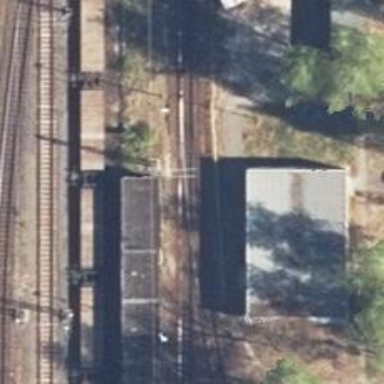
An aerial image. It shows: Rail yard with electrified contact lines for the trains.